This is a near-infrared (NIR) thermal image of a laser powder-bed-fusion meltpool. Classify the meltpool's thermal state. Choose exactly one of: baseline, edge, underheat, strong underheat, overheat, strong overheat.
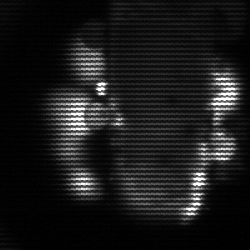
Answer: strong underheat